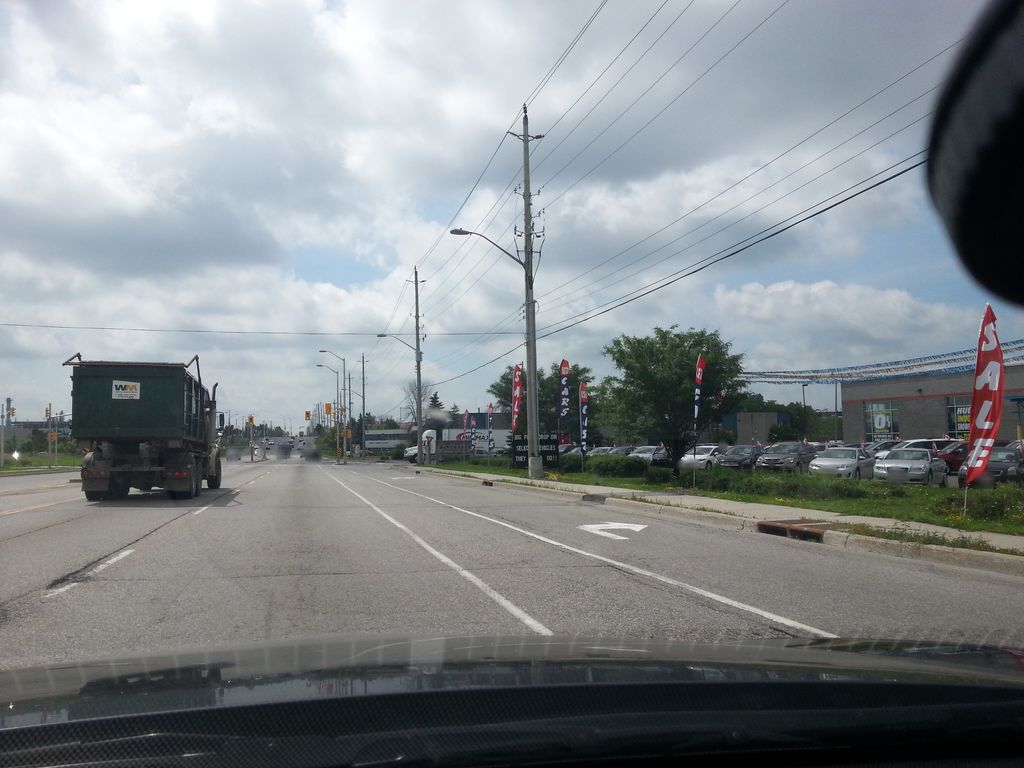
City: ottawa-gatineau